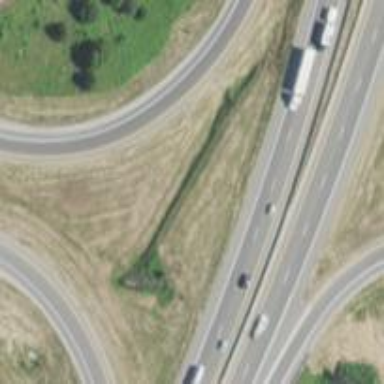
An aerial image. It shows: Asphalt motorway.